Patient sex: M
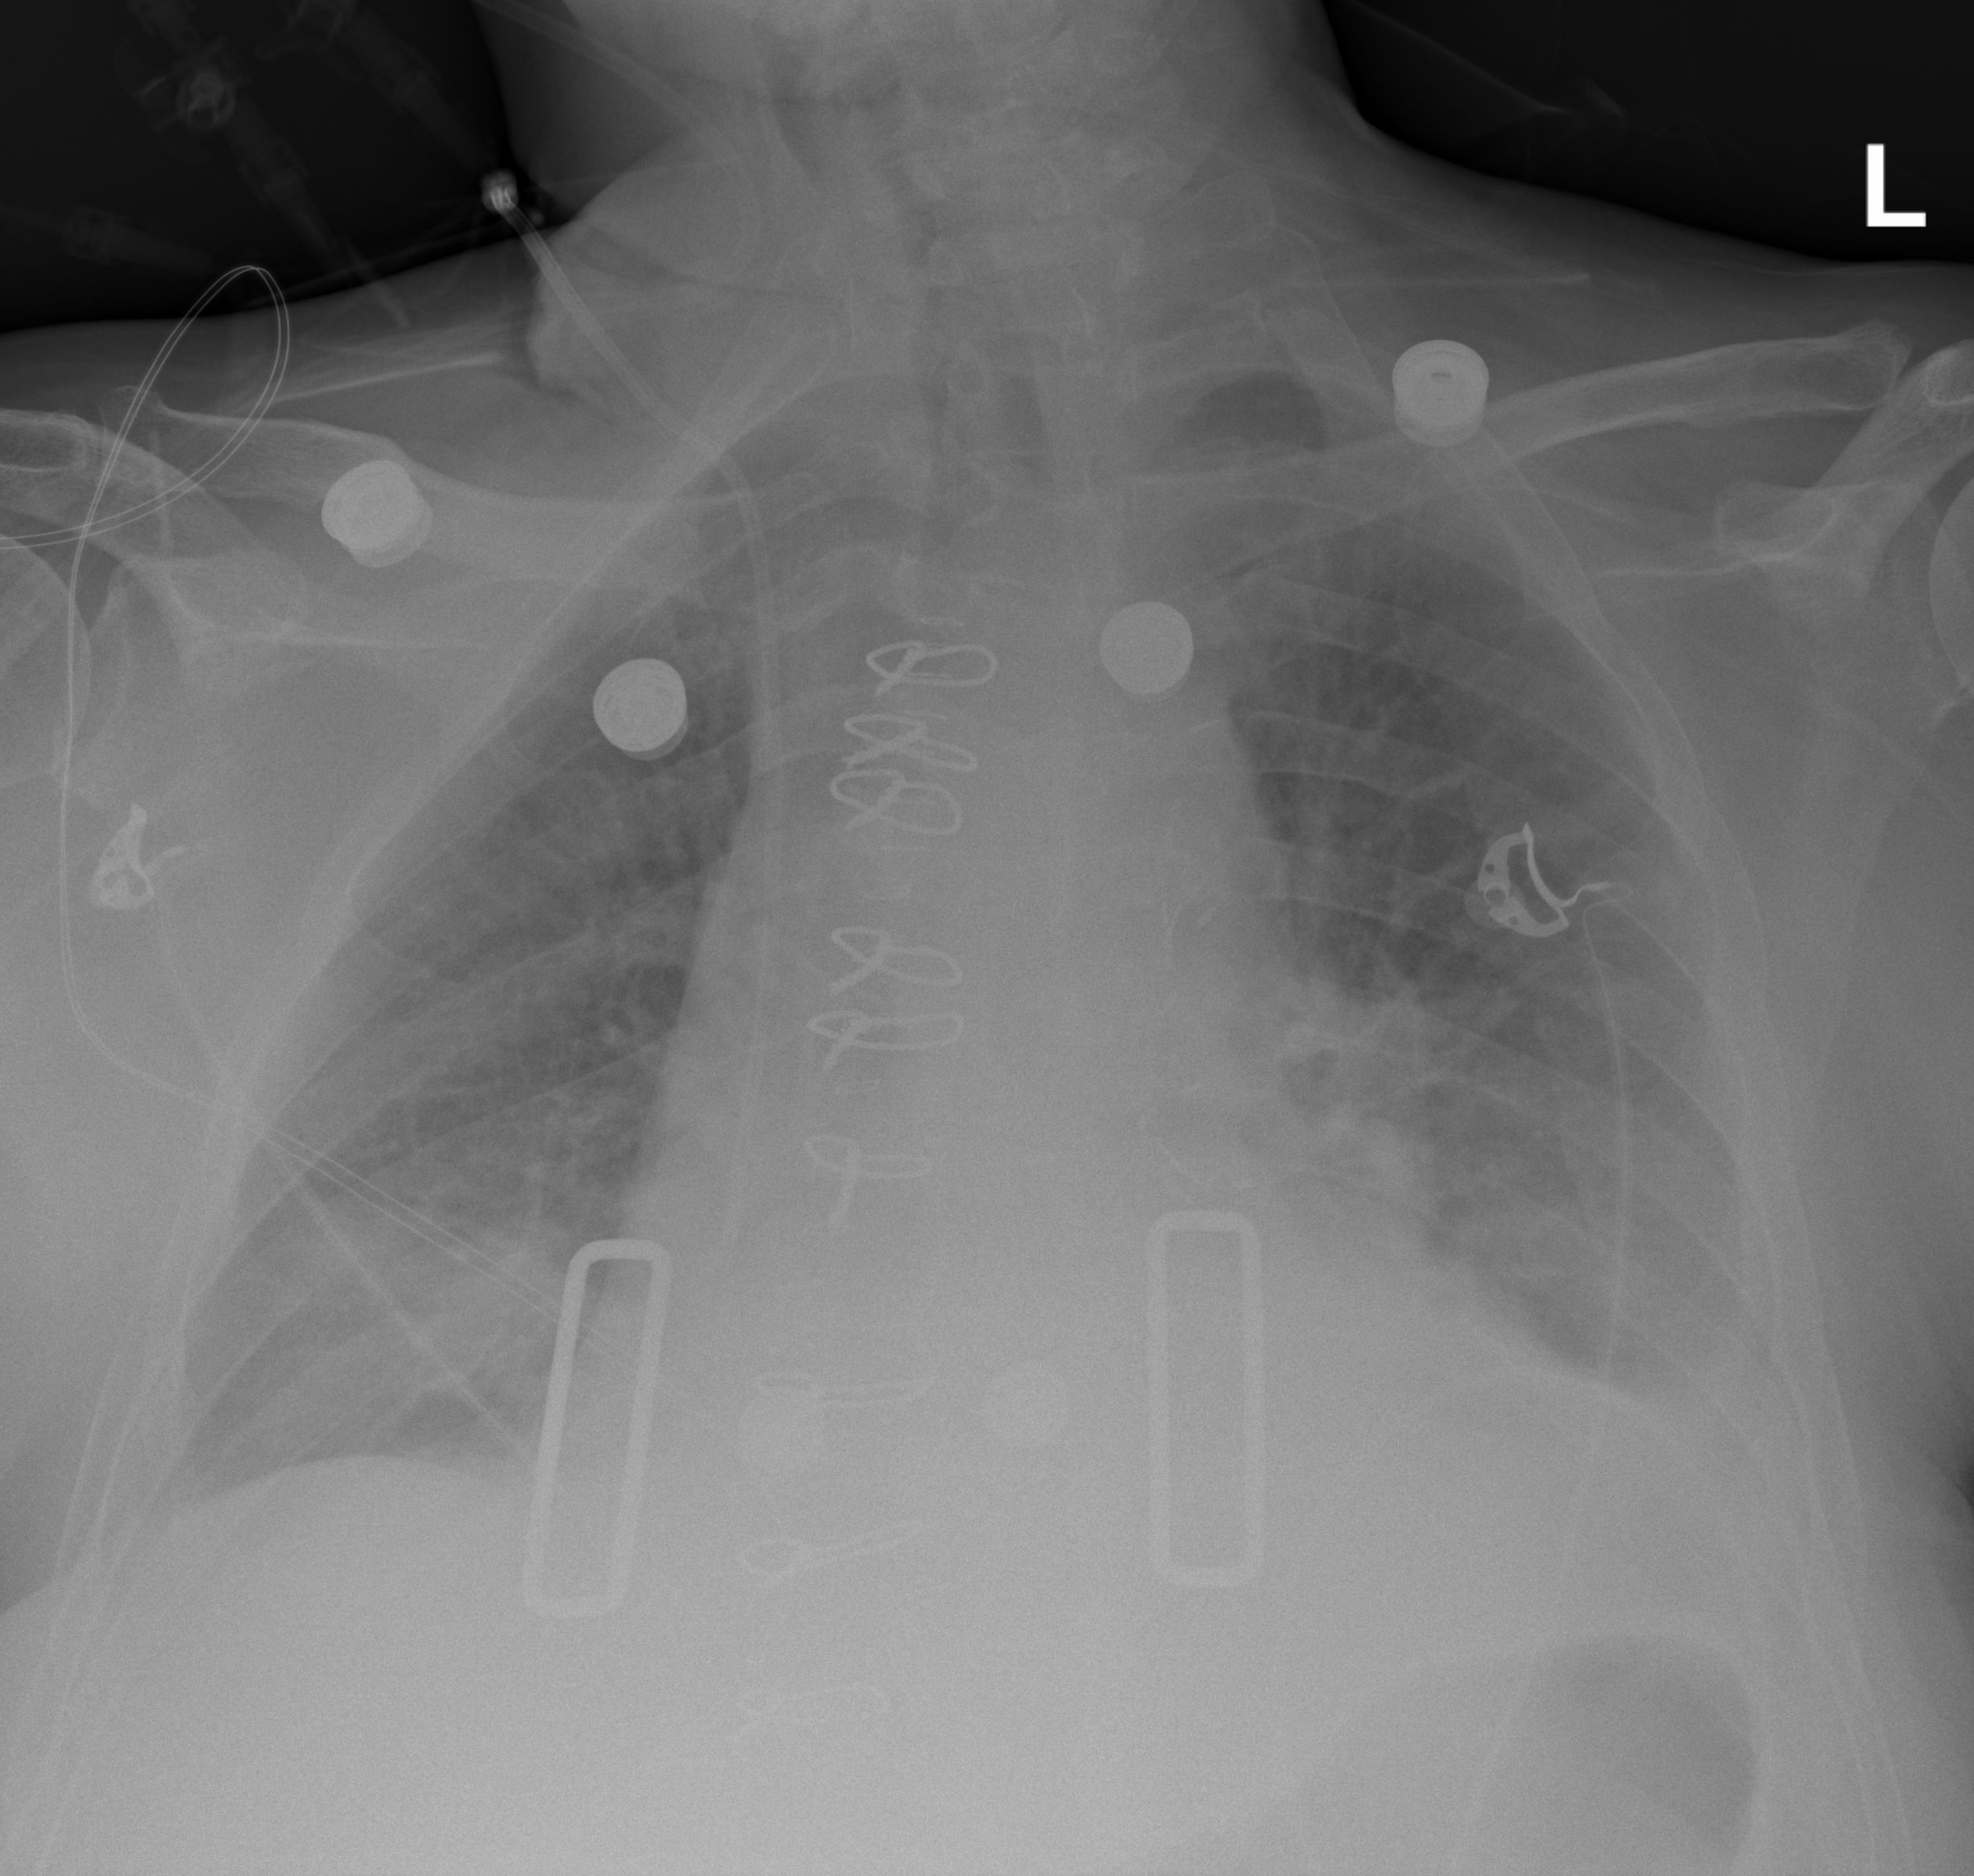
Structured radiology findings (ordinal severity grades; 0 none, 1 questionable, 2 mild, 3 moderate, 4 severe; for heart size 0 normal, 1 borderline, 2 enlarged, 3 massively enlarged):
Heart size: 2
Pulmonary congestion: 0
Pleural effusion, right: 2
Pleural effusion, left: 3
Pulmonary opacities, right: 0
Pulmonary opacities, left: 0
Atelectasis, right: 2
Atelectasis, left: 2